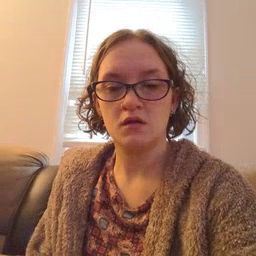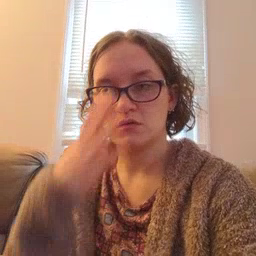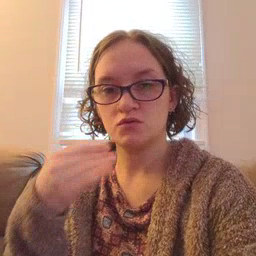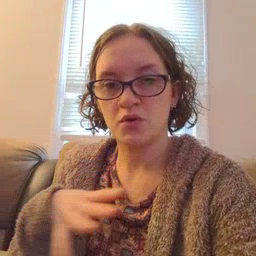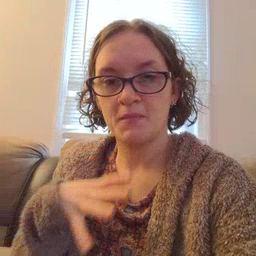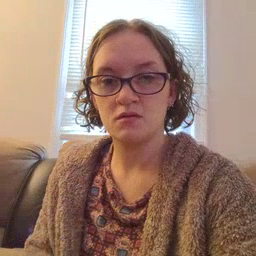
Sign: pajamas